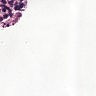
Metastatic tissue present: no